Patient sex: F
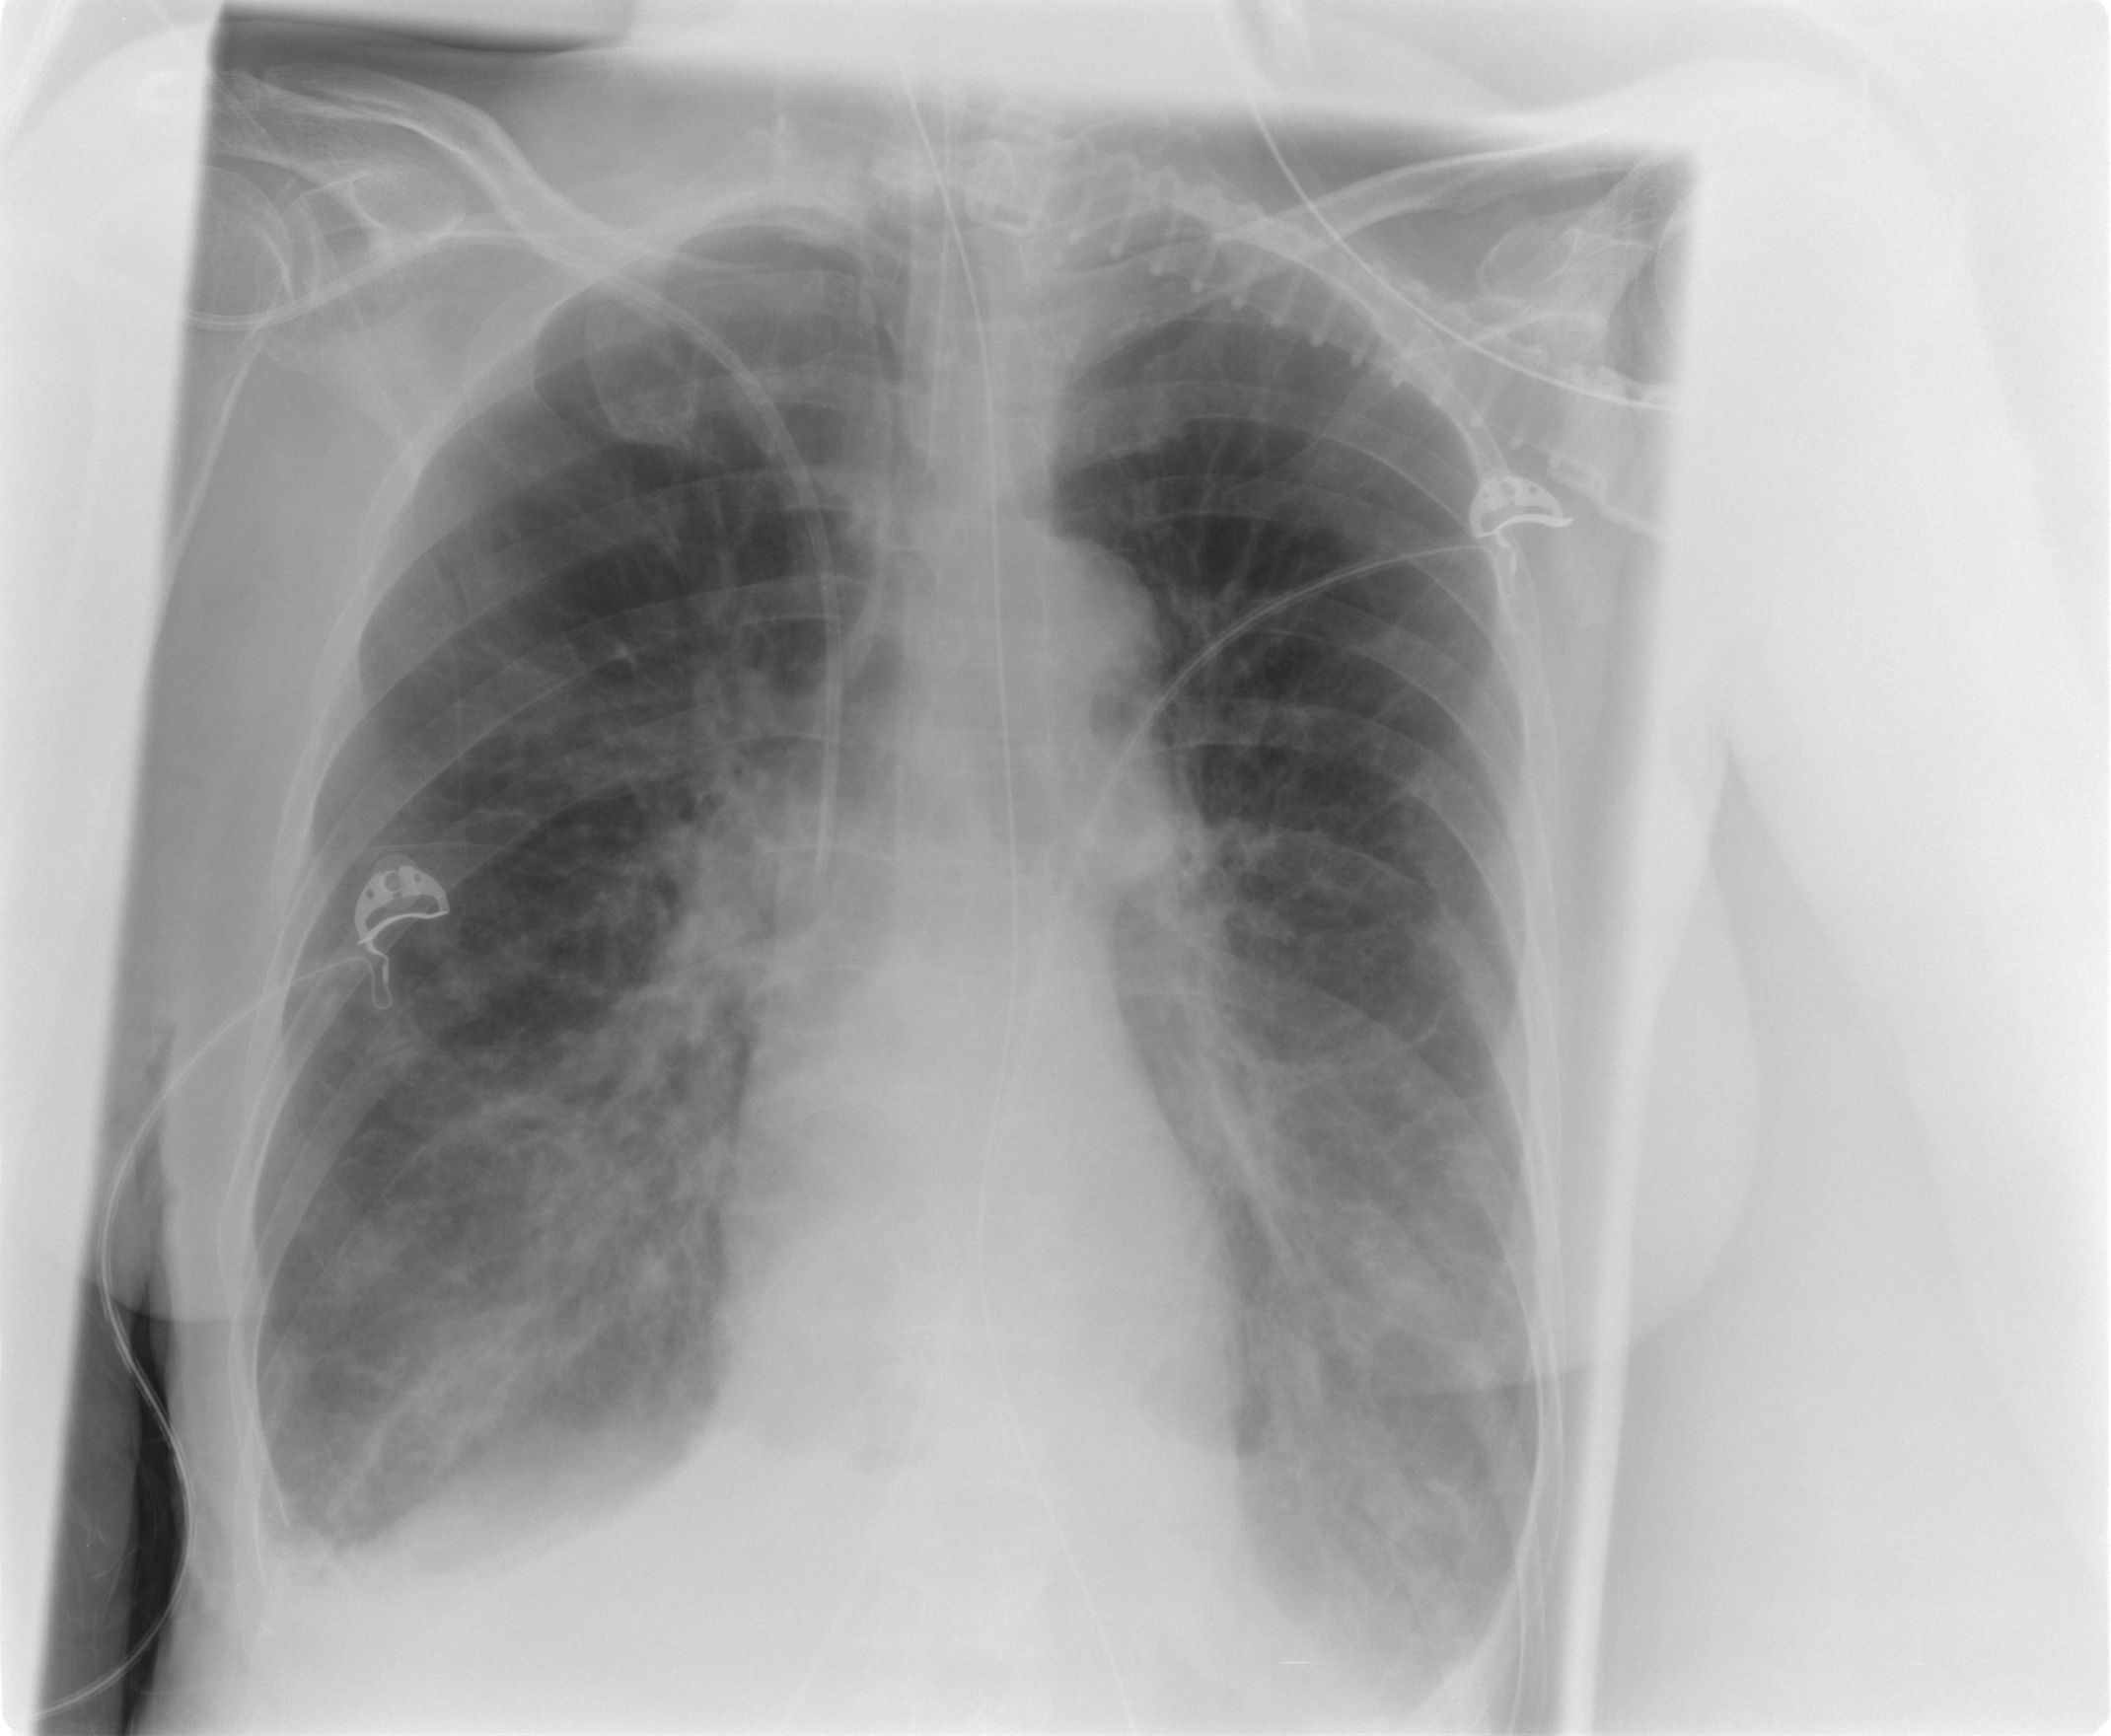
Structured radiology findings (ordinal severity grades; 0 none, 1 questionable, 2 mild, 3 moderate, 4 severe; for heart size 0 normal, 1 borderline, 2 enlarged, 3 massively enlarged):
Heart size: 0
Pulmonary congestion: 2
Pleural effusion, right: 2
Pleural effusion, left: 2
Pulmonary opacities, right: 2
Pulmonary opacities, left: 2
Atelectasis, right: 2
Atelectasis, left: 2